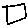
Label: square